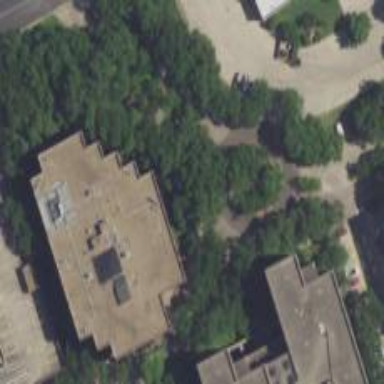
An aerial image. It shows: Office building.